Interaction volume radius: 10 \u00c5
Interaction volume height: 10 \u00c5
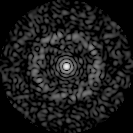
Disorder parameter: 0.848